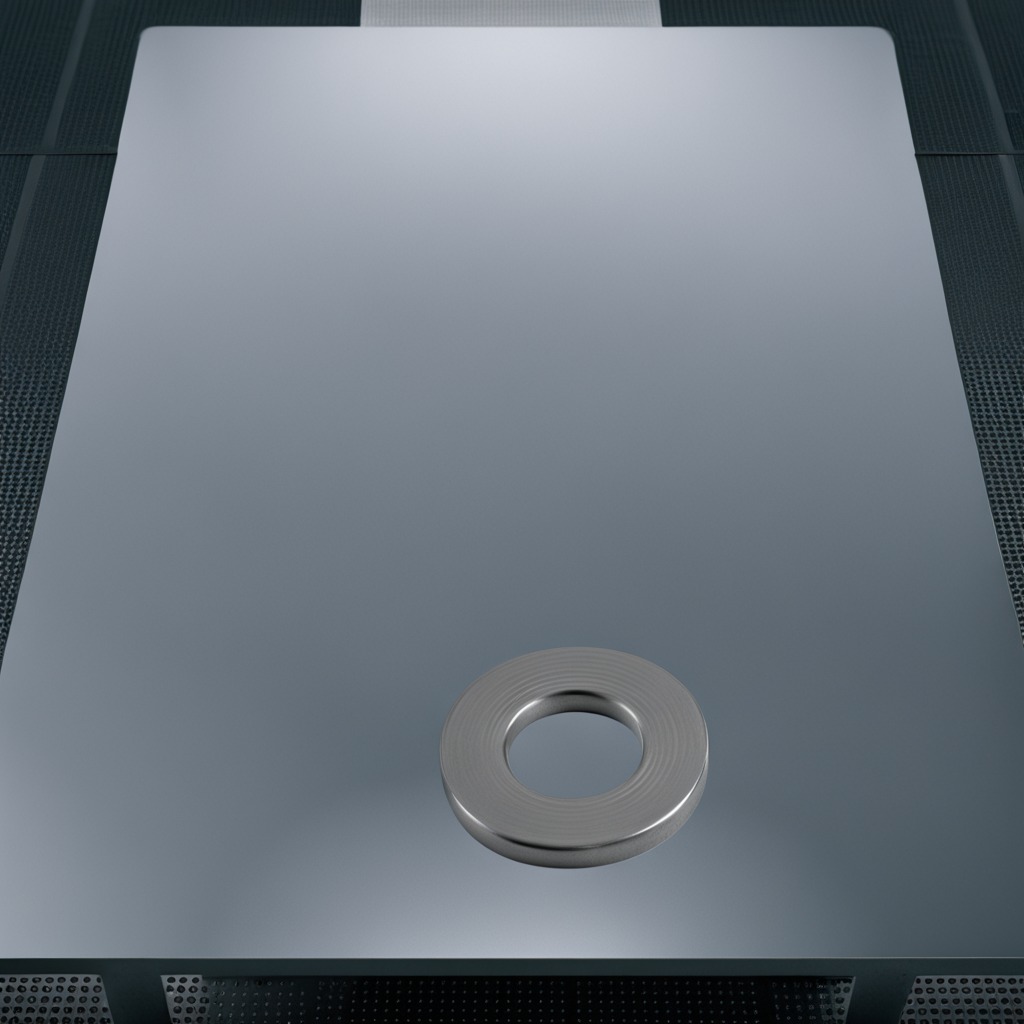
A flat metal washer lies on a clean empty table in a railway signal maintenance room lit by harsh overhead fluorescents.